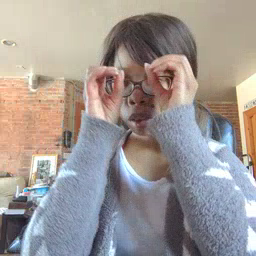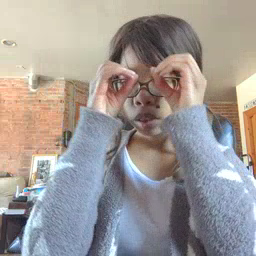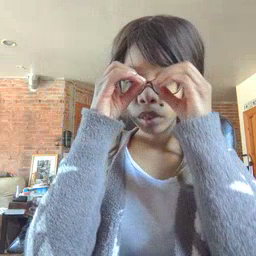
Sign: owl